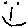
Label: smiley face